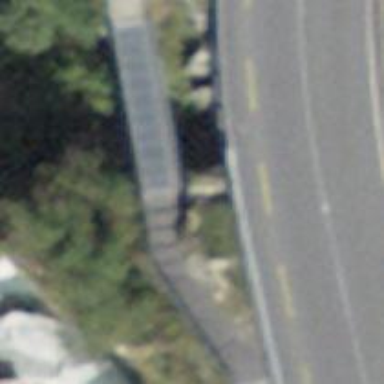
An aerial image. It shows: Path on bridge with excellent trail visibility. The bridge surface is made of metal grid.